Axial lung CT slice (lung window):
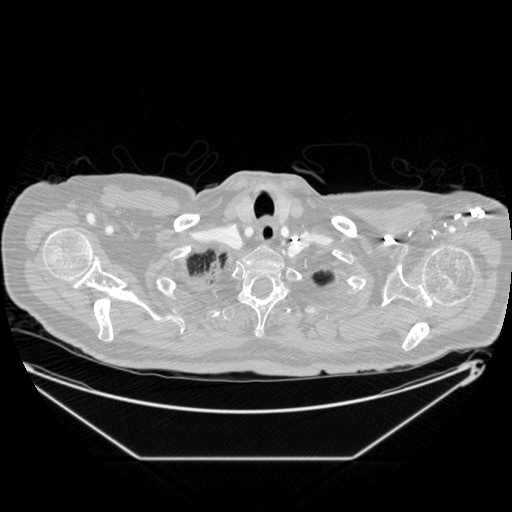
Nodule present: no